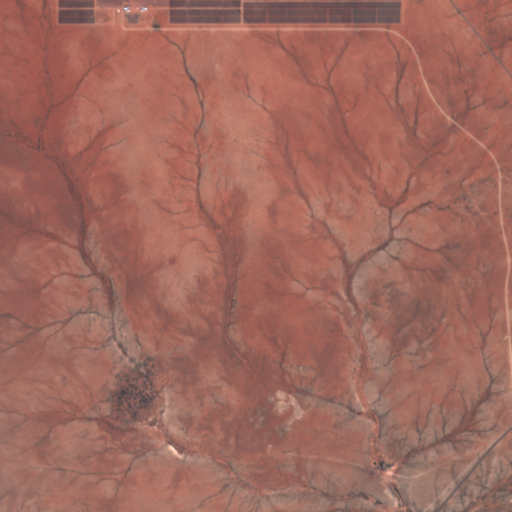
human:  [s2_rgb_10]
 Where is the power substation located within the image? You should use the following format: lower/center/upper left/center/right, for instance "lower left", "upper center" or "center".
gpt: The power substation is located in the upper left of the image.
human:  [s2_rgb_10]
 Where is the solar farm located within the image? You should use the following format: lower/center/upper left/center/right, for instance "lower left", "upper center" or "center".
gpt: The solar farm is located in the upper of the image.
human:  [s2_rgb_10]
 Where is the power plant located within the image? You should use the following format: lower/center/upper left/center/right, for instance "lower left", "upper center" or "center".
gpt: There is no power plant in the image.